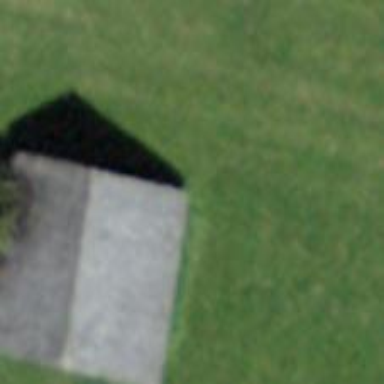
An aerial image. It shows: Rural barn.